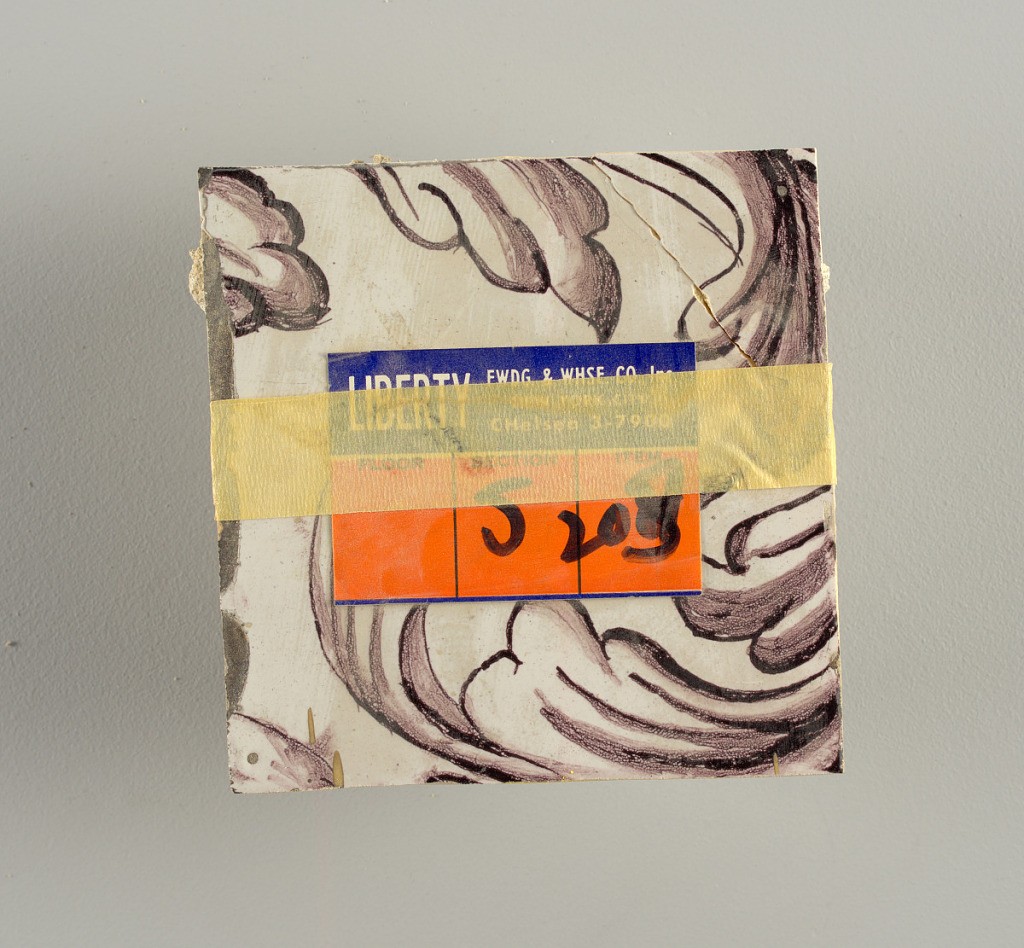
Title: Wall facing
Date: ca. 1725
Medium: tin-glazed earthenware, underglaze
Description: Two vertical rectangles, twenty-three tiles high.  A) Nine tiles wide at top; seven tiles wide at bottom.  B) Ten and one-half tiles wide.

Arabesque design of foliage.  A) with centered figure of Justice under a canopy.  B) with centered urn.